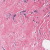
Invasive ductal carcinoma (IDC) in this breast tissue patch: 0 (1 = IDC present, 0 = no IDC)